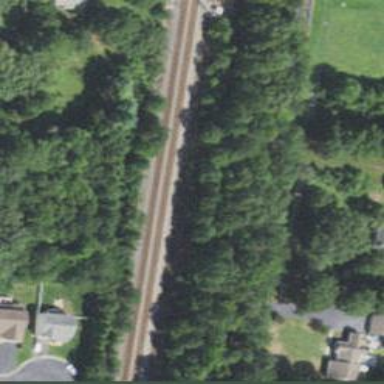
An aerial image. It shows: Site related to the railway.